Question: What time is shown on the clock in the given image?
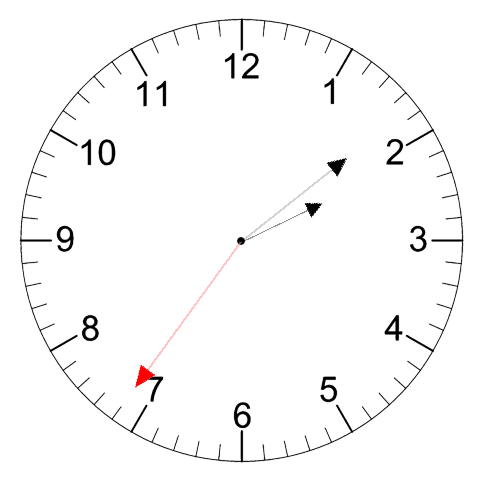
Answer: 02:08:36